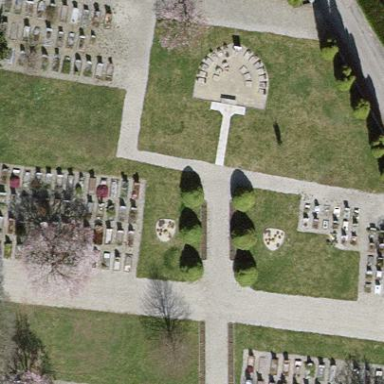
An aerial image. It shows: Cemetery.